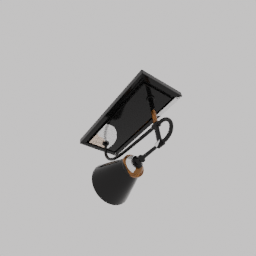
Label: lighting